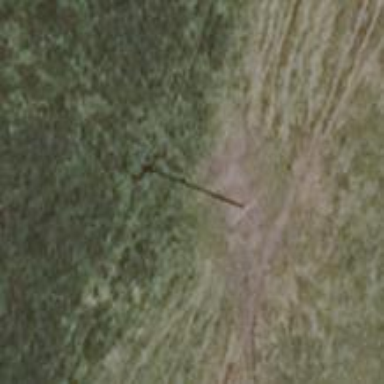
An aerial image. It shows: Power pole.